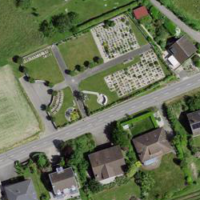
EUNIS habitat code: 53
Species observed at this site:
Hedera helix
Euonymus europaeus